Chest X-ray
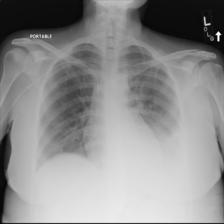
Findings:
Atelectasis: negative
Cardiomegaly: negative
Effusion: negative
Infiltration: negative
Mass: negative
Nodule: negative
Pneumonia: negative
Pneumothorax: negative
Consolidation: negative
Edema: negative
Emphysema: negative
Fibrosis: negative
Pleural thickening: negative
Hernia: negative